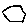
Label: hexagon